Question:
I want to add a increase arrow on top of the first column of the highchart to the last column?
How to I dynamically set the height of the arrow according to the height of first column?
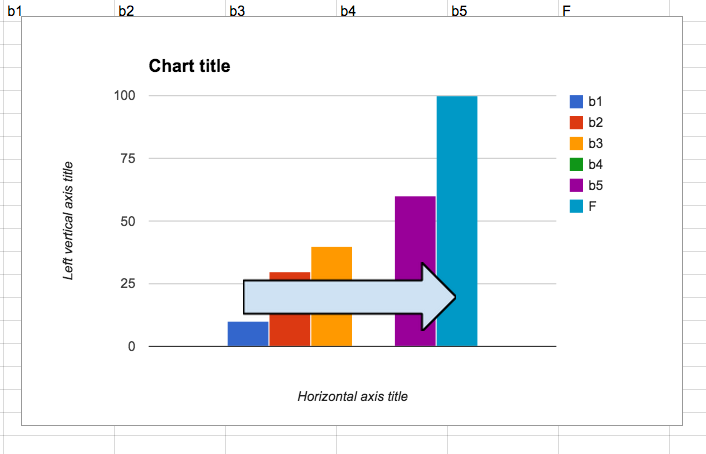
Answer: You need to use <URL> which allows to add custom shape.
'''
r.path(['M', startX, startY, 'L', startX, startY - 20, endX - 20, startY - 20, endX - 20, startY - 40, endX, startY - 10, endX - 20, startY + 15,endX - 20, startY, 'Z'])
.attr({
zIndex:9999,
fill:'red',
stroke: 'green',
'stroke-width': 2
})
.add()
'''
<URL>